Interaction volume radius: 5 \u00c5
Interaction volume height: 25 \u00c5
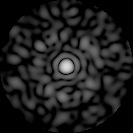
Disorder parameter: 0.8494